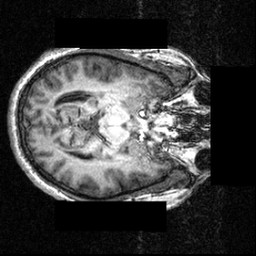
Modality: T1w
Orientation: axial
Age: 20
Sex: male
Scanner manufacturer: siemens
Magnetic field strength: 3.951 T
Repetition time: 1.5 s
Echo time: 0.00335 s